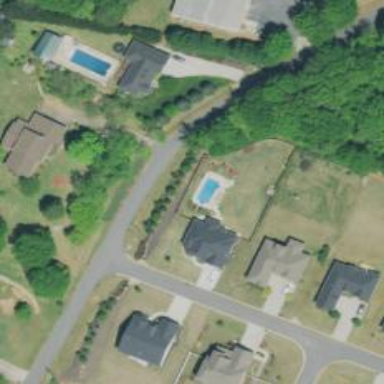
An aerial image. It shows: Swimming pool located in leisure land.